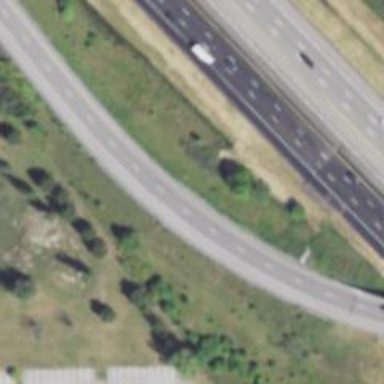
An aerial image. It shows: Motorway link with embankment beside it.